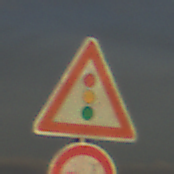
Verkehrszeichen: Lichtzeichenanlage
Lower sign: VerbotUeberholenEinspurigeFahrzeuge
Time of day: SunriseSunset
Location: Outdoor (Nature)
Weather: PartlyCloudy
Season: Summer
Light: Natural